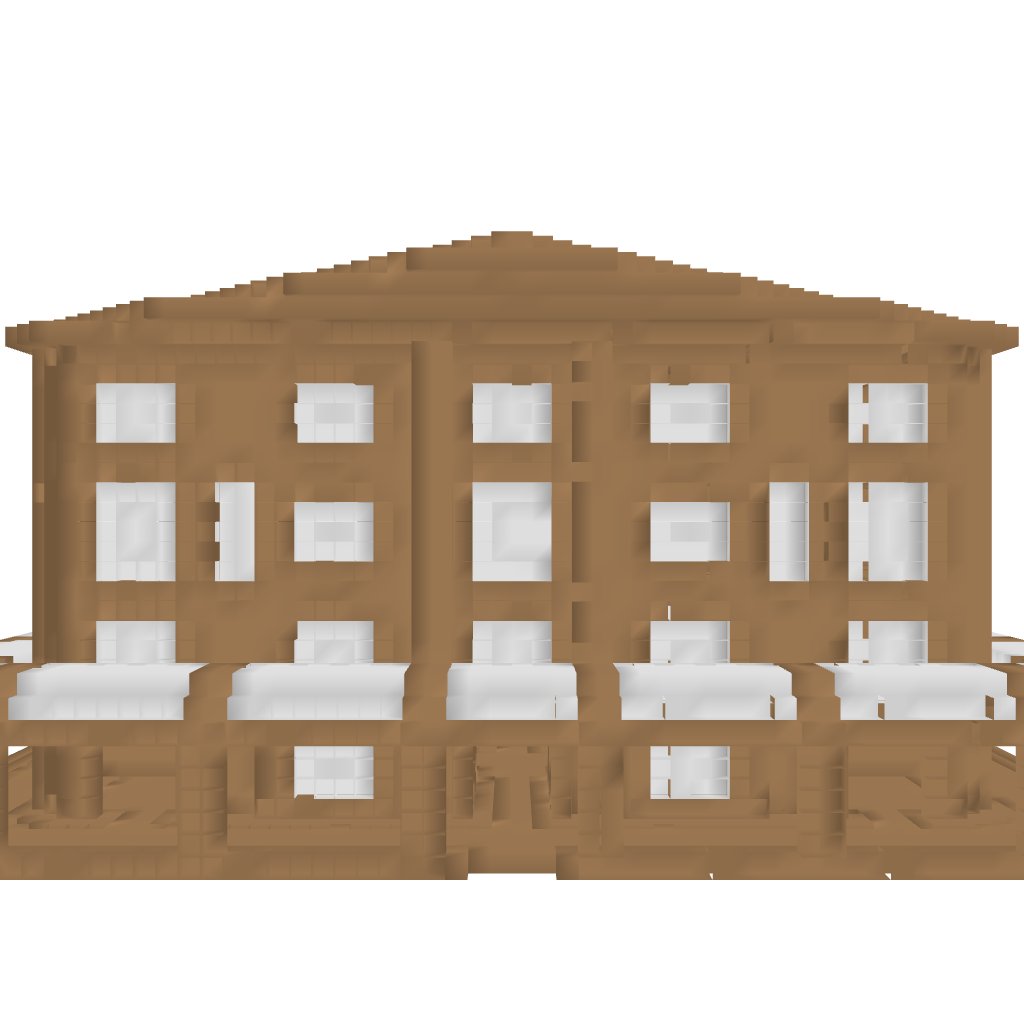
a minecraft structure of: RCSys - Wooden Store 64x64x33 high quality